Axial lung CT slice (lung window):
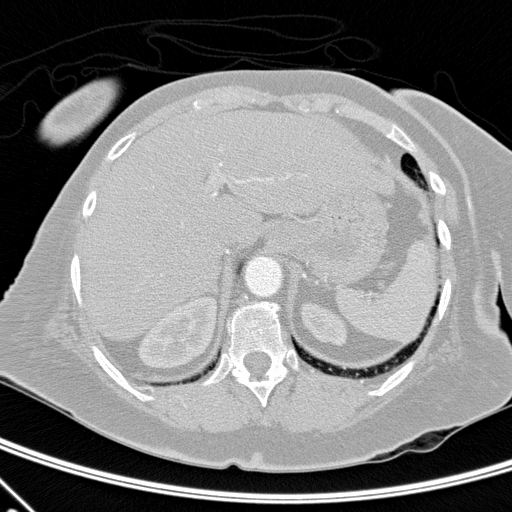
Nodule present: no